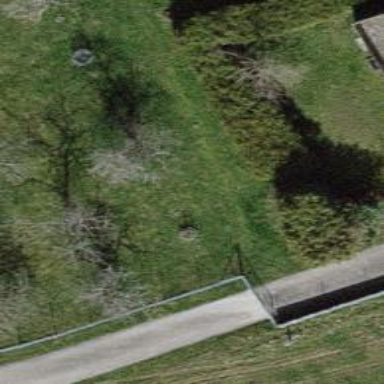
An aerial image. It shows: Garden adorned with trees.